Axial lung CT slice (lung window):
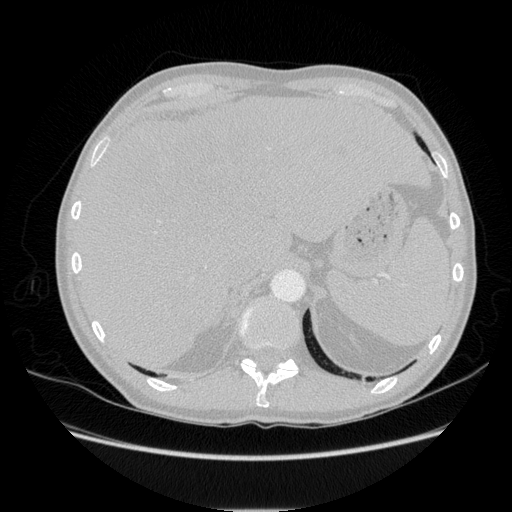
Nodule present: no